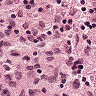
Metastatic tissue present: no